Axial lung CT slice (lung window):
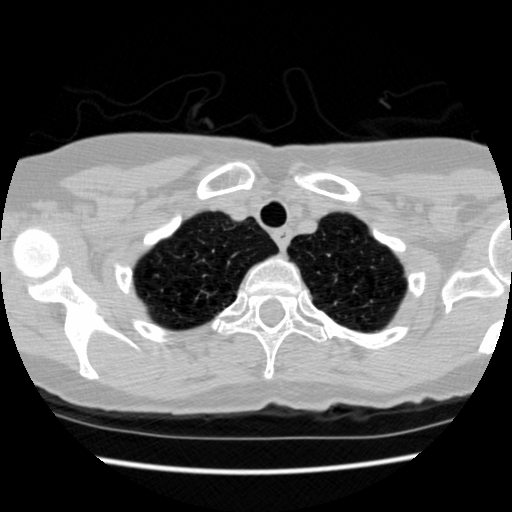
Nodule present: no